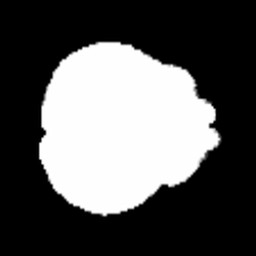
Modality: FA
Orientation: axial
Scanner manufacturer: siemens
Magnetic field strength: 3 T
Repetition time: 3.6 s
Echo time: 0.092 s